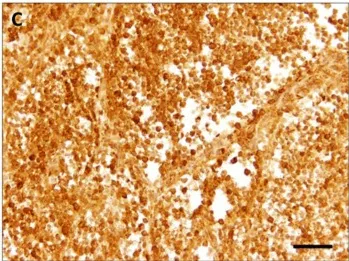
Spinal cord, cat.MAP2.
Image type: pathology (immunostaining)